Question: I have a beginning of rest api that work locally :

And this is the content of index.js :
'''
var express = require('express');
var app = express();
var bodyParser = require('body-parser');
var mongoose = require('mongoose');
var passport = require('passport');
var userController = require(__dirname + './controller/User.js');
/*var authController = require('./controller/auth');
app.use(bodyParser.urlencoded({ extended: true }));
app.use(bodyParser.json());
app.use(passport.initialize());
mongoose.connect('mongodb://server:mongolab0809@ds063870.mongolab.com:63870/diffuse');
var router = express.Router();
router.route('/users')
.post(userController.postUsers)
.get(authController.isAuthenticated, userController.getUsers);
app.use('/api', router);
app.listen(port);
console.log('Magic happens on port ' + port);*/
app.set('port', (process.env.PORT || 5000));
app.use(express.static(__dirname + '/public'));
app.get('/', function(request, response) {
response.send('Welcome on guarded-sea-3175!');
});
app.listen(app.get('port'), function() {
console.log("Node app is running at localhost:" + app.get('port'));
});
'''
when heroku server arrive on 'userController = require(__dirname + './controller/User.js');' it crash. I tried without dirname and and every case possible for the file name but I really don't know what is wrong here and I didn't find any relative post to this error.
what I have on my heroku web page :
> "An error occurred in the application and your page could not be served. Please try again in a few moments. If you are the application owner, check your logs for details."
And the heroku log :
'''
2015-03-19T00:11:33.818642+00:00 heroku[router]: at=error code=H10
desc="App crashed" method=GET path="/"
host=guarded-sea-3175.herokuapp.com request_id=f7bf879e-c606-4a0f-bdae-7e3c9a33dcf5 fwd="82.235.64.7"
dyno= connect= service= status=503 bytes=
'''
If I comment the require line, everything works fine.
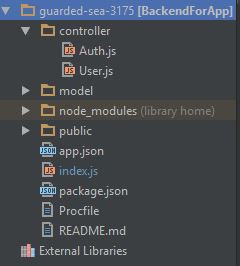
Answer: When requiring the file you should leave out the __dirname since you can just require relative to the path of the index.js file. You should also leave off the '.js' when requiring file. Also make sure you file name matches (case sensitive) because 'User.js' is different than 'user.js'
Try:
'''
var userController = require('./controller/User');
'''